Question: I am using a UITableView and I'm noticing that the cells in my tableview are getting progresively bolder as I scroll, it is overwriting the contents and I want to stop this but can't see where I'm going wrong.
On my UITableView, for some reason when I scroll the contents of the tableview get messed up with the the manually created UILabel.
I require a manual UILabel because I need to have custom cells later on.
As I scroll up and down, the labels get progressively bolder and bolder; they always overlap and sometimes even affects rows lower down (even before they are in the viewport).
If I keep doing it, the cell contents become unintelligable.
This only happens if there the backgroundColor is not set as 'clearColor'.
I have attempted '[cellLabel setClearsContextBeforeDrawing:YES];' and '[self.tableView setClearsContextBeforeDrawing:YES];' to no effect.
If I use 'cell.textLabel.text' then the problem seems to go away.
Code and an image sample follows.
'''
// Simple table view
- (UITableViewCell *)tableView:(UITableView *)tv cellForRowAtIndexPath:(NSIndexPath *)indexPath
{
static NSString *CellIdentifier = @"Cell";
UITableViewCell *cell = [tableView dequeueReusableCellWithIdentifier:CellIdentifier];
if (cell == nil) {
cell = [[[UITableViewCell alloc] initWithStyle:UITableViewCellStyleDefault reuseIdentifier:CellIdentifier] autorelease];
}
// Configure the cell...
//[self configureCell:cell atIndexPath:indexPath];
NSString *txt = @"Product";
//cell.textLabel.text = txt;
cell.selectionStyle = UITableViewCellSelectionStyleNone;
UIView *cellView = [[UIView alloc] initWithFrame:CGRectMake(0, 0, 200, cell.frame.size.height)];
UILabel *cellLabel = [[UILabel alloc] initWithFrame:CGRectMake(20, 10, 120, 35)];
[cellLabel setText:txt];
[cellLabel setFont:[UIFont boldSystemFontOfSize:12]];
[cellLabel setBackgroundColor:[UIColor clearColor]];
[cellView addSubview:cellLabel];
[cellLabel release];
[cell.contentView addSubview:cellView];
[cellView release];
return cell;
}
Image follows;
![image of uitableview][1]
[1]: http://i.stack.imgur.com/5lNy6.png
// Edit to include context
I am using a dictionary to display the contents of the UITableViewCells.
I have attempted to do the following;
- (UITableViewCell *)tableView:(UITableView *)tv cellForRowAtIndexPath:(NSIndexPath *)indexPath
{
static NSString *CellIdentifier = @"Cell";
UITableViewCell *cell = [tableView dequeueReusableCellWithIdentifier:CellIdentifier];
if (cell == nil) {
cell = [[[UITableViewCell alloc] initWithStyle:UITableViewCellStyleDefault reuseIdentifier:CellIdentifier] autorelease];
[self configureCell:cell atIndexPath:indexPath];
} // end if
// Configure the cell...
//
// Moved to inside the cell==nil
return cell;
}
-(void)configureCell:(UITableViewCell *)cell atIndexPath:(NSIndexPath *)indexPath
{
// Get the txt from the Dictionary/Plist... *removed due verboseness*
UILabel *cellLabel = [[UILabel alloc] initWithFrame:CGRectMake(20, 10, 120, 35)];
[cellLabel setText:txt];
[cellLabel setFont:[UIFont boldSystemFontOfSize:12]];
[cellLabel setBackgroundColor:[UIColor clearColor]];
[cell.contentView addSubview:cellLabel];
[cellLabel release];
}
'''
This, although it fixes the problem of overwriting -- it causes a problem -- it makes labels repeatedly appear in totally random places -- the following is just an example, other fields and labels also repeat.
See picture below;

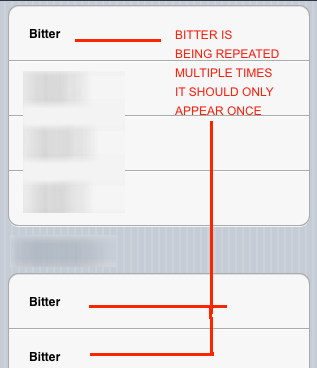
Answer: '''
// cell reuse
UITableViewCell *cell = [tableView dequeueReusableCellWithIdentifier:CellIdentifier];
'''
returned you the cell already been used, it already has an UILabel subview and you are adding another over it. Put the adding subviews at the section
'''
if (cell == nil) { //cell initialization
'''
and edit the subviews as needed the cell initialization, you can access them by tag for example.